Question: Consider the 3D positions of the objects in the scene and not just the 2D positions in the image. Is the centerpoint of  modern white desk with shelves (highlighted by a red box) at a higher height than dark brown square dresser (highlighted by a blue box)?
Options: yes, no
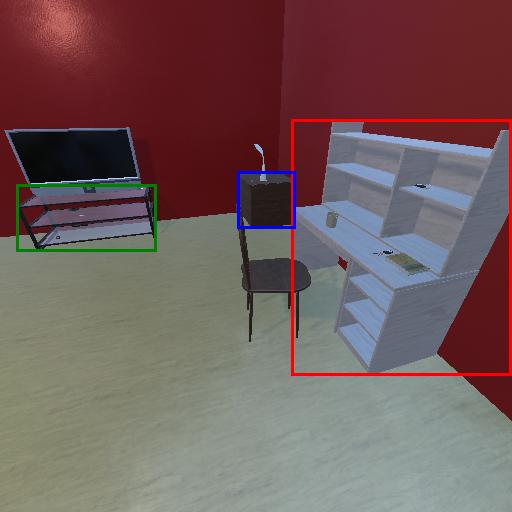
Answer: yes